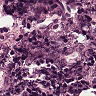
Metastatic tissue present: no